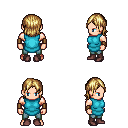
a pixel art fantasy rpg character, male body template, human, light skin, teal tunic, teal pants, blonde long bangs hairstyle, leather bracers, maroon shoes, four views (front, back, left, right), 2x2 character sprite sheet, small pixel art, hard edges, no anti-aliasing